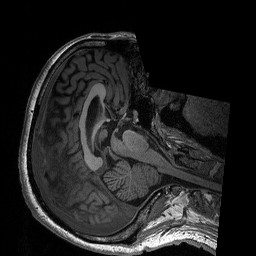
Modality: T1w
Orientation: axial
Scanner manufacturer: siemens
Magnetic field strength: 3 T